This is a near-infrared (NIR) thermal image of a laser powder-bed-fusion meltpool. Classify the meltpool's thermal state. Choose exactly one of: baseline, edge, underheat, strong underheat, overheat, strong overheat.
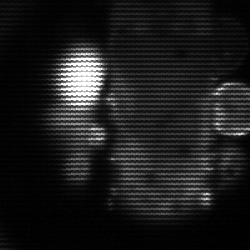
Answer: strong underheat